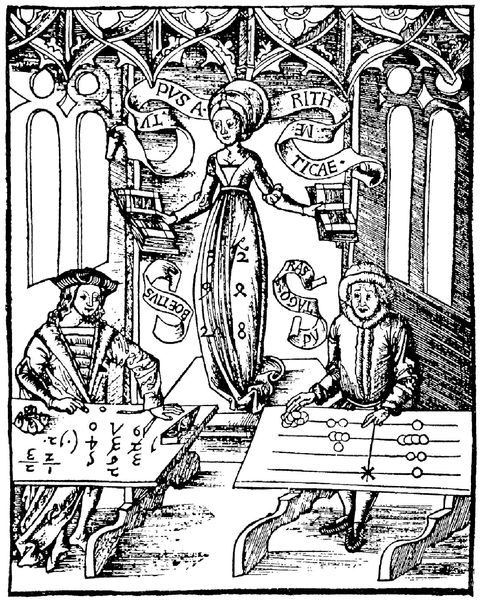
Titel: Margarita Philosophica, Arithmetik mit Rechenmarken auf den Zählbrettlinien und dem arabischen Zahlensystem, Basel
Künstler: Gregor Reisch
Schlagwörter: mann, sitzen, fenster, frau, holz, hut, männer, stuhl, säulen, tisch, tische, zeichen, kaufmänner, gewand, kaufmann, gotik, holzschnitt, schrift, bücher, schule, grafik, graphik, linien, bank, zahlen, stube, striche, spiel, buch, geld, druck, druckgraphik, schnitt, druckgrafik, stich, zahl, mittelalter, kaufleute, mann frau, mathematik, rechnung, anleitung, schriftband, tsich, lehrbuch, rechnen, freie künste, arithmetik, 1500, rechenschieber, rechenschule, rechnungsbücher